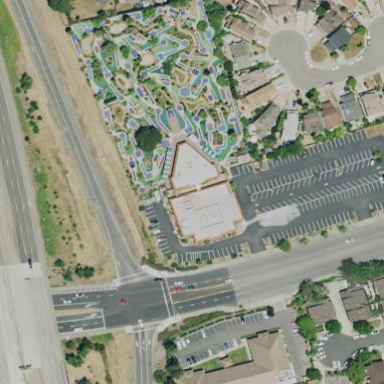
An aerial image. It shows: Commercial area with miniature golf course.